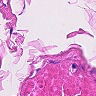
Metastatic tissue present: no